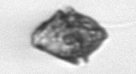
Label: Kryptoperidinium_triquetrum